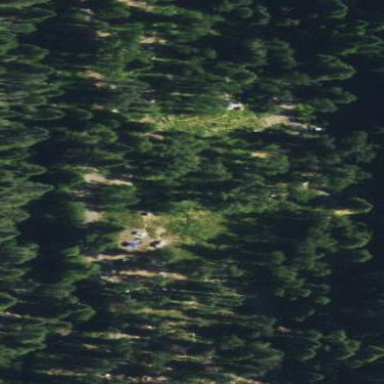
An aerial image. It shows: Campsite designated for tourism.